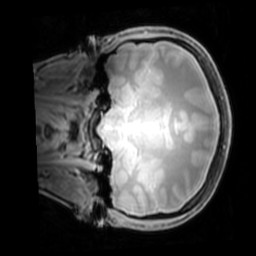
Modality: PDw
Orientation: coronal
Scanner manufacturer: philips
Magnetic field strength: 7 T
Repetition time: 0.008 s
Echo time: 0.001974 s